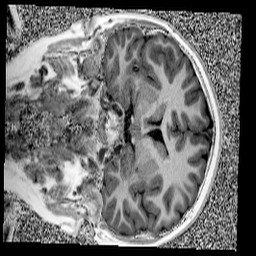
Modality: UNIT1
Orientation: coronal
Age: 9
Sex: male
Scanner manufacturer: siemens
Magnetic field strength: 3 T
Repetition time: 4 s
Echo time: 0.00303 s